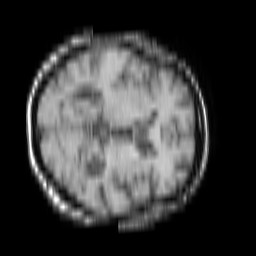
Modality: T1w
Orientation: axial
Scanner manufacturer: philips
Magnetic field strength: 1.5 T
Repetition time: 0.184 s
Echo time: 0.001821 s